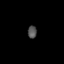
Tissue: skin
Cell type: Epithelial cells
Senescence score: 0.26
Nuclear area (px): 109
Mean DAPI intensity: 83.046